Field crop: maize
Growth stage: 2
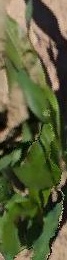
Species: maize